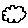
Label: cloud